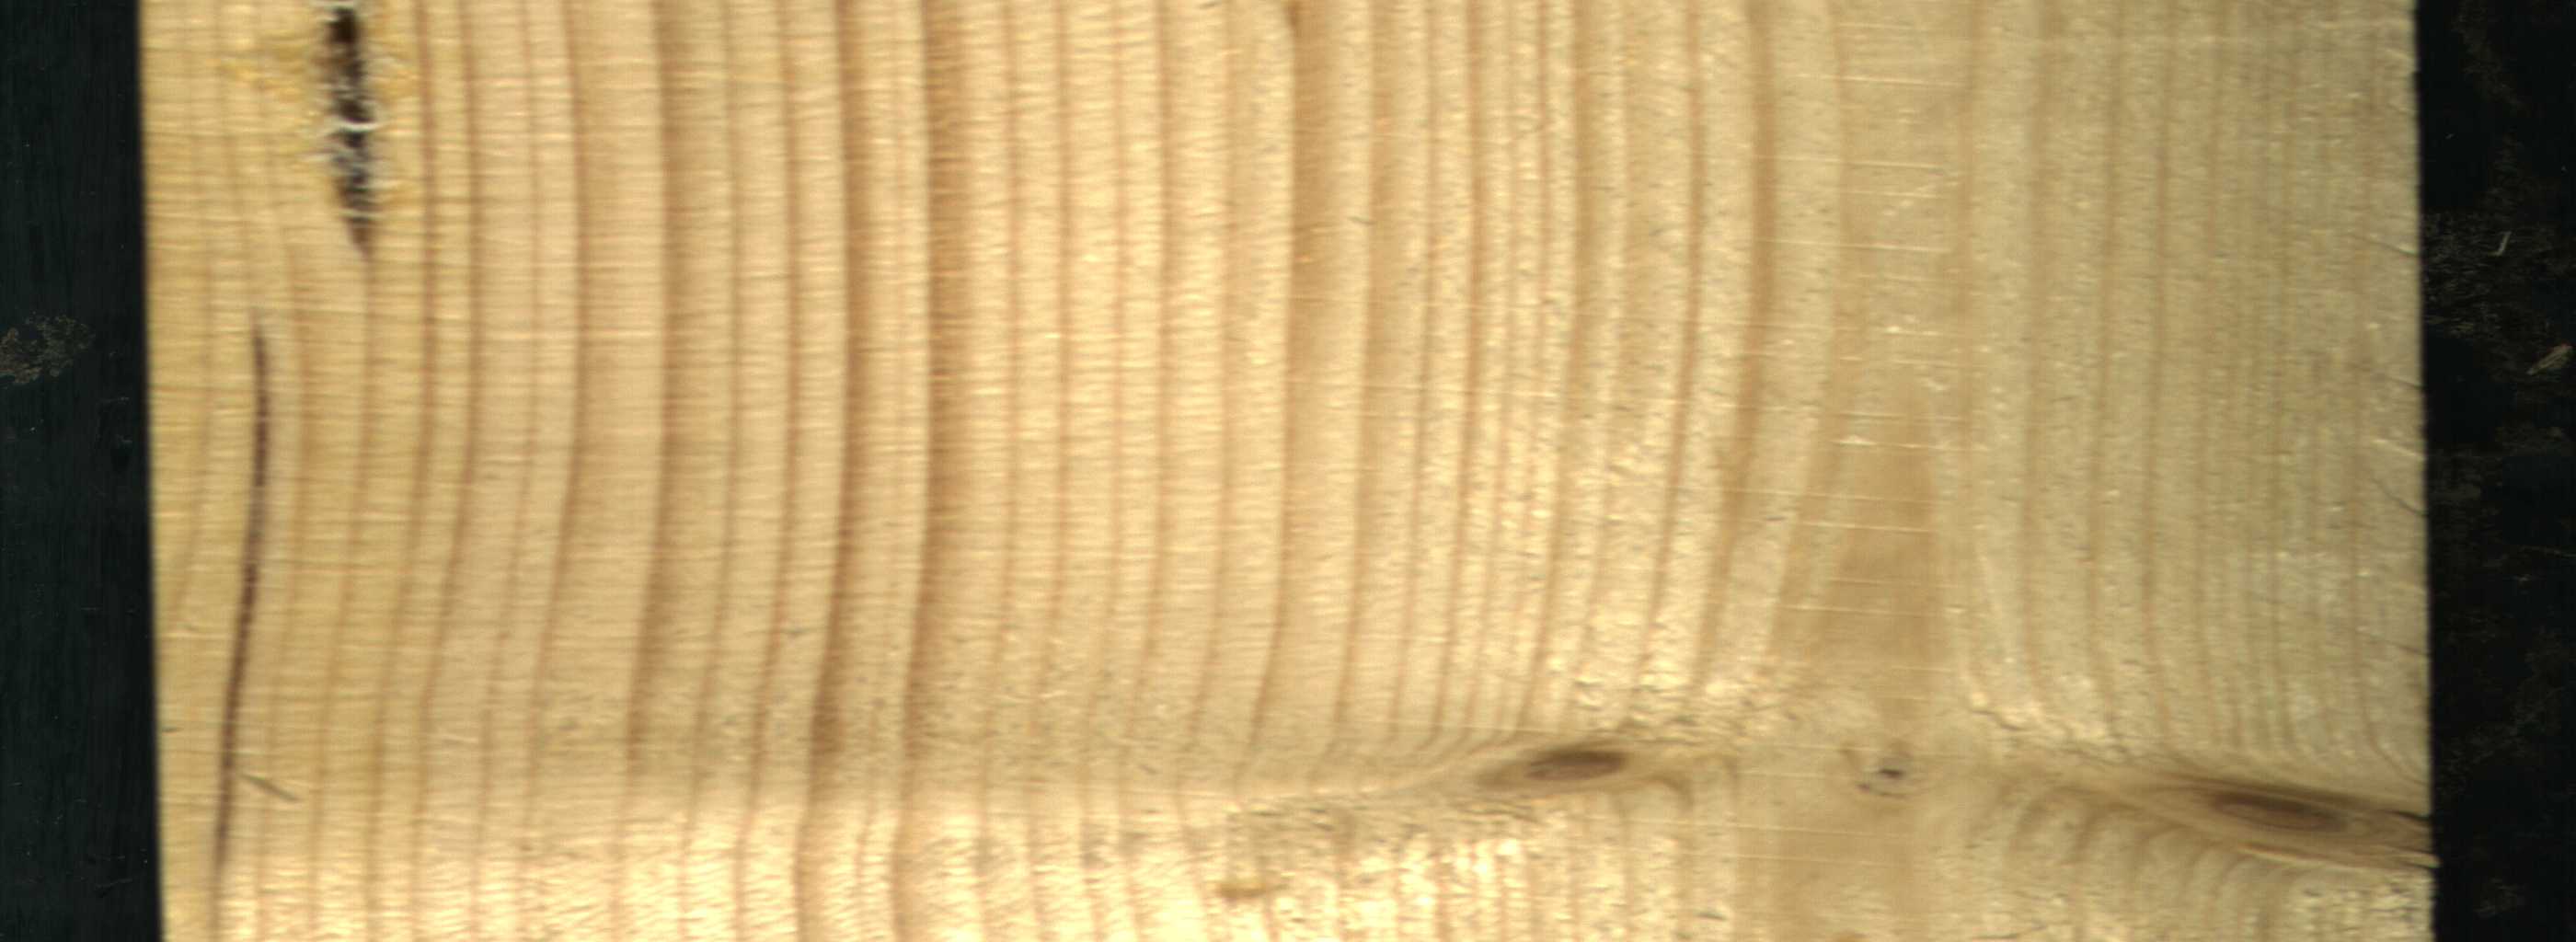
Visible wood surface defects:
resin
resin
Live_Knot
Live_Knot